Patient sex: M
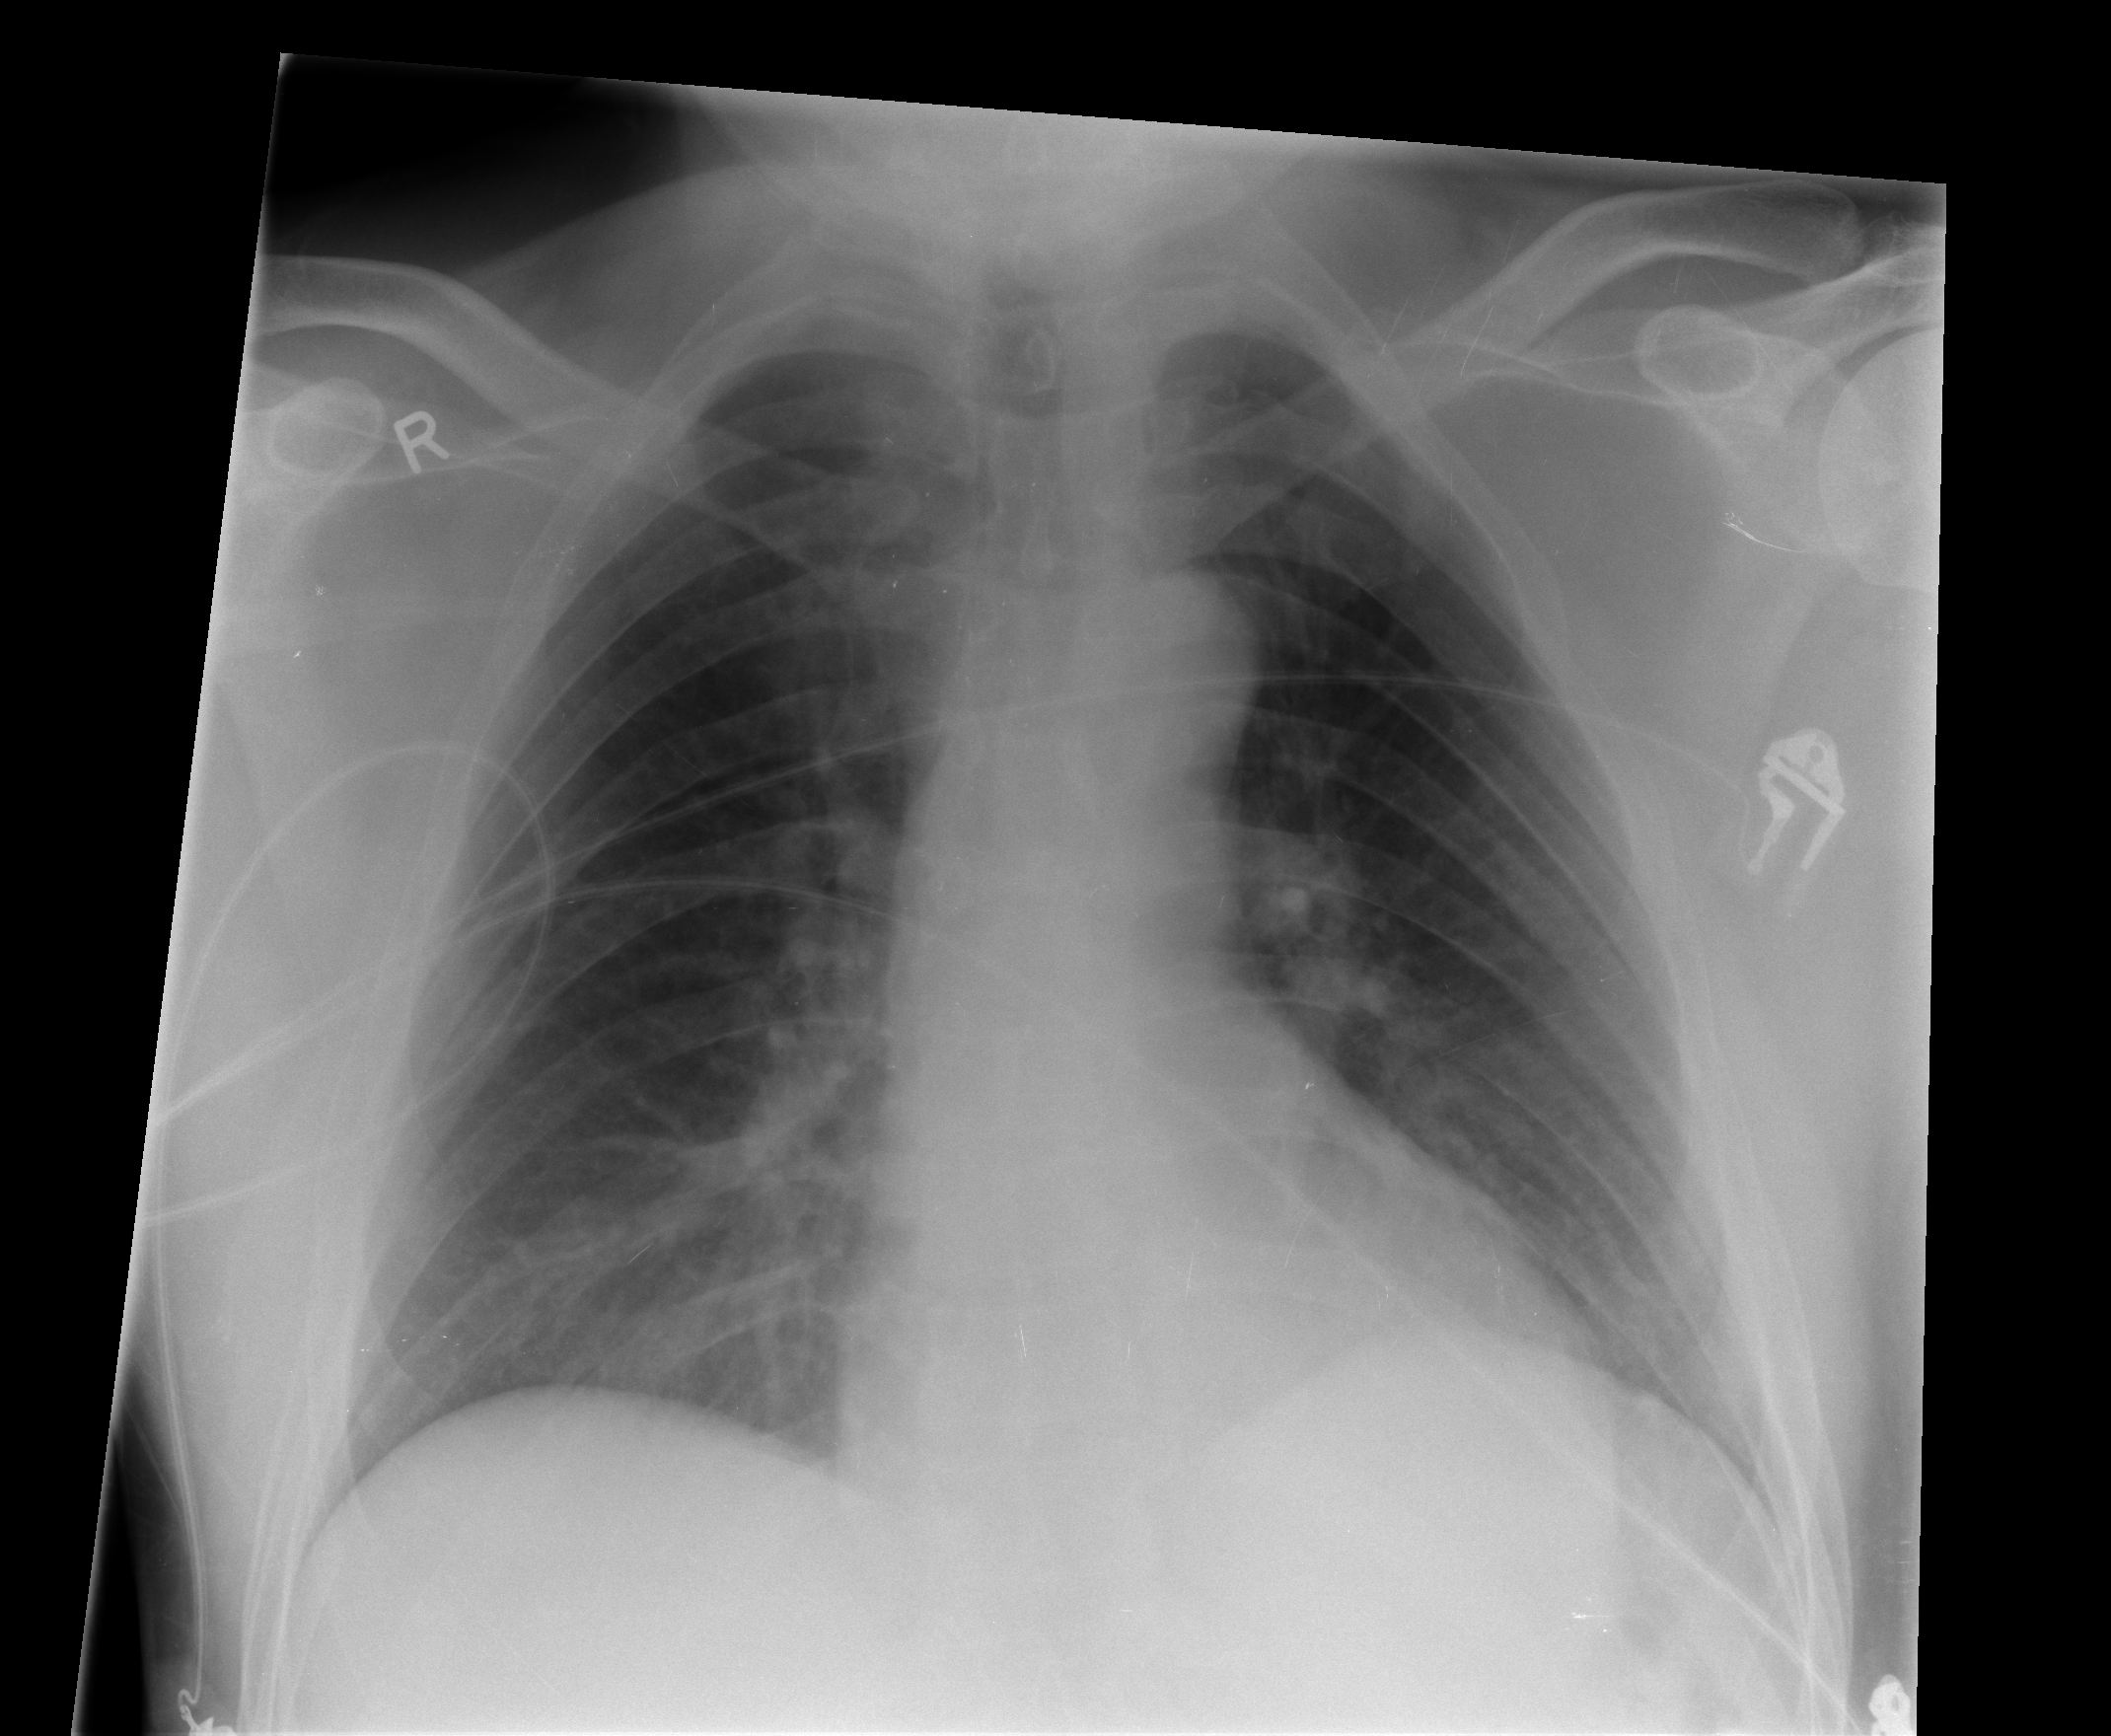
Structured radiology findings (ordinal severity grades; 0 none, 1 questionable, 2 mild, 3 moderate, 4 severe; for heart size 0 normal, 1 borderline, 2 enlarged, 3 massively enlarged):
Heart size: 0
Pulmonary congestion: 1
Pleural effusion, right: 0
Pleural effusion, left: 0
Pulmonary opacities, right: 0
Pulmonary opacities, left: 0
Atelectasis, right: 2
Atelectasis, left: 2